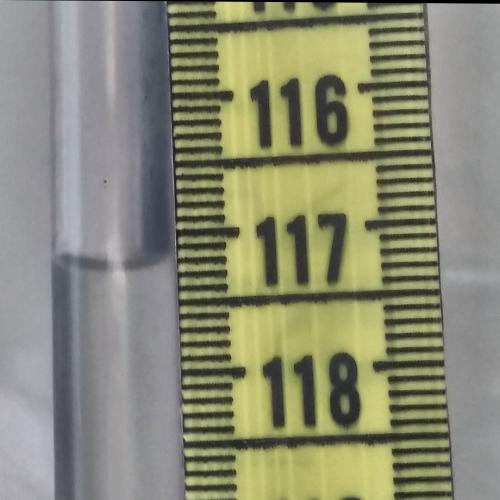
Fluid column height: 117.2 cm